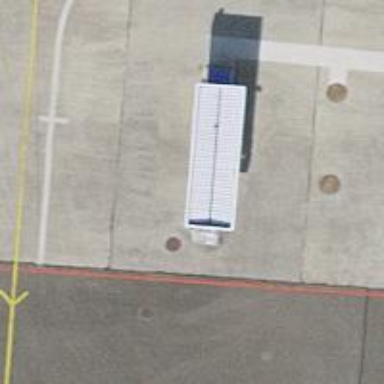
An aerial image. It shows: Fuel station.